Current action and preconditions to check: trajectory_clear

Your task: For each precondition in the list above, predict whether it will hold at this action.

Consider the current scene as observed from the mobile robot's camera, and analyze the predicted future states of all dynamic agents (e.g., people, animals, vehicles, or any moving entities) within the NEXT SECOND.

IMPORTANT: Only answer "very likely" if you are absolutely certain—based on strong, clear evidence—that a dynamic agent will violate the precondition in the predicted future state. Do NOT answer "very likely" for unlikely, ambiguous, or low-probability risks.

Ask yourself for each precondition: Is there a high probability, with clear and convincing evidence, that the predicted future states of any dynamic agent will interfere with the predicted future state of the currently executing action within the NEXT SECOND, causing that precondition to fail?

Assess the risk level based on these predictions. Use "likely" or "very likely" if motions create a clear risk of interference.

Use "neutral" or "improbable" if agents are nearby but their predicted paths are clearly diverging or non-conflicting.

Failure Risk Categories: "very improbable", "improbable", "neutral", "likely", "very likely"

Answer Format: Output ONLY the probability_of_failure value from these categories: "very improbable", "improbable", "neutral", "likely", "very likely"

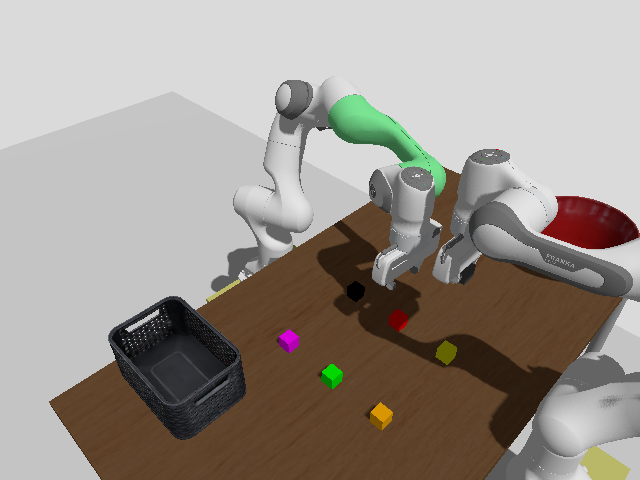

Answer: neutral